Field crop: tomato
Growth stage: 1
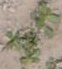
Species: portulaca